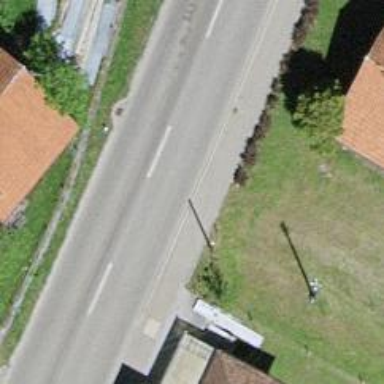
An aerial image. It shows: Secondary road with asphalt surface.